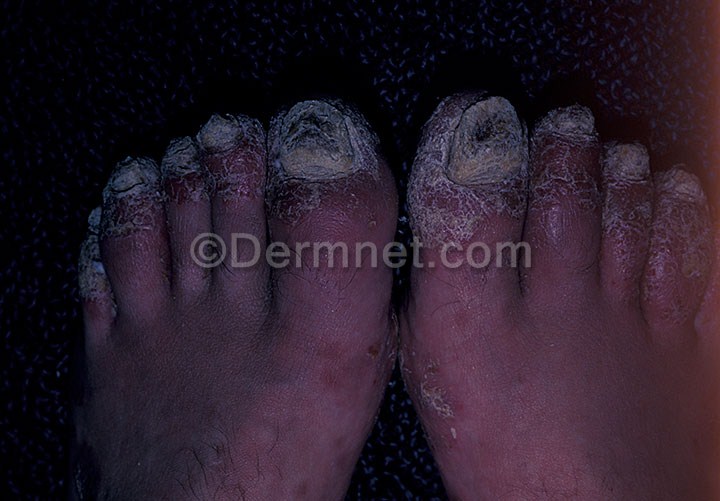
Disease: Psoriasis pictures Lichen Planus and related diseases